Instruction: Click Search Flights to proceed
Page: home
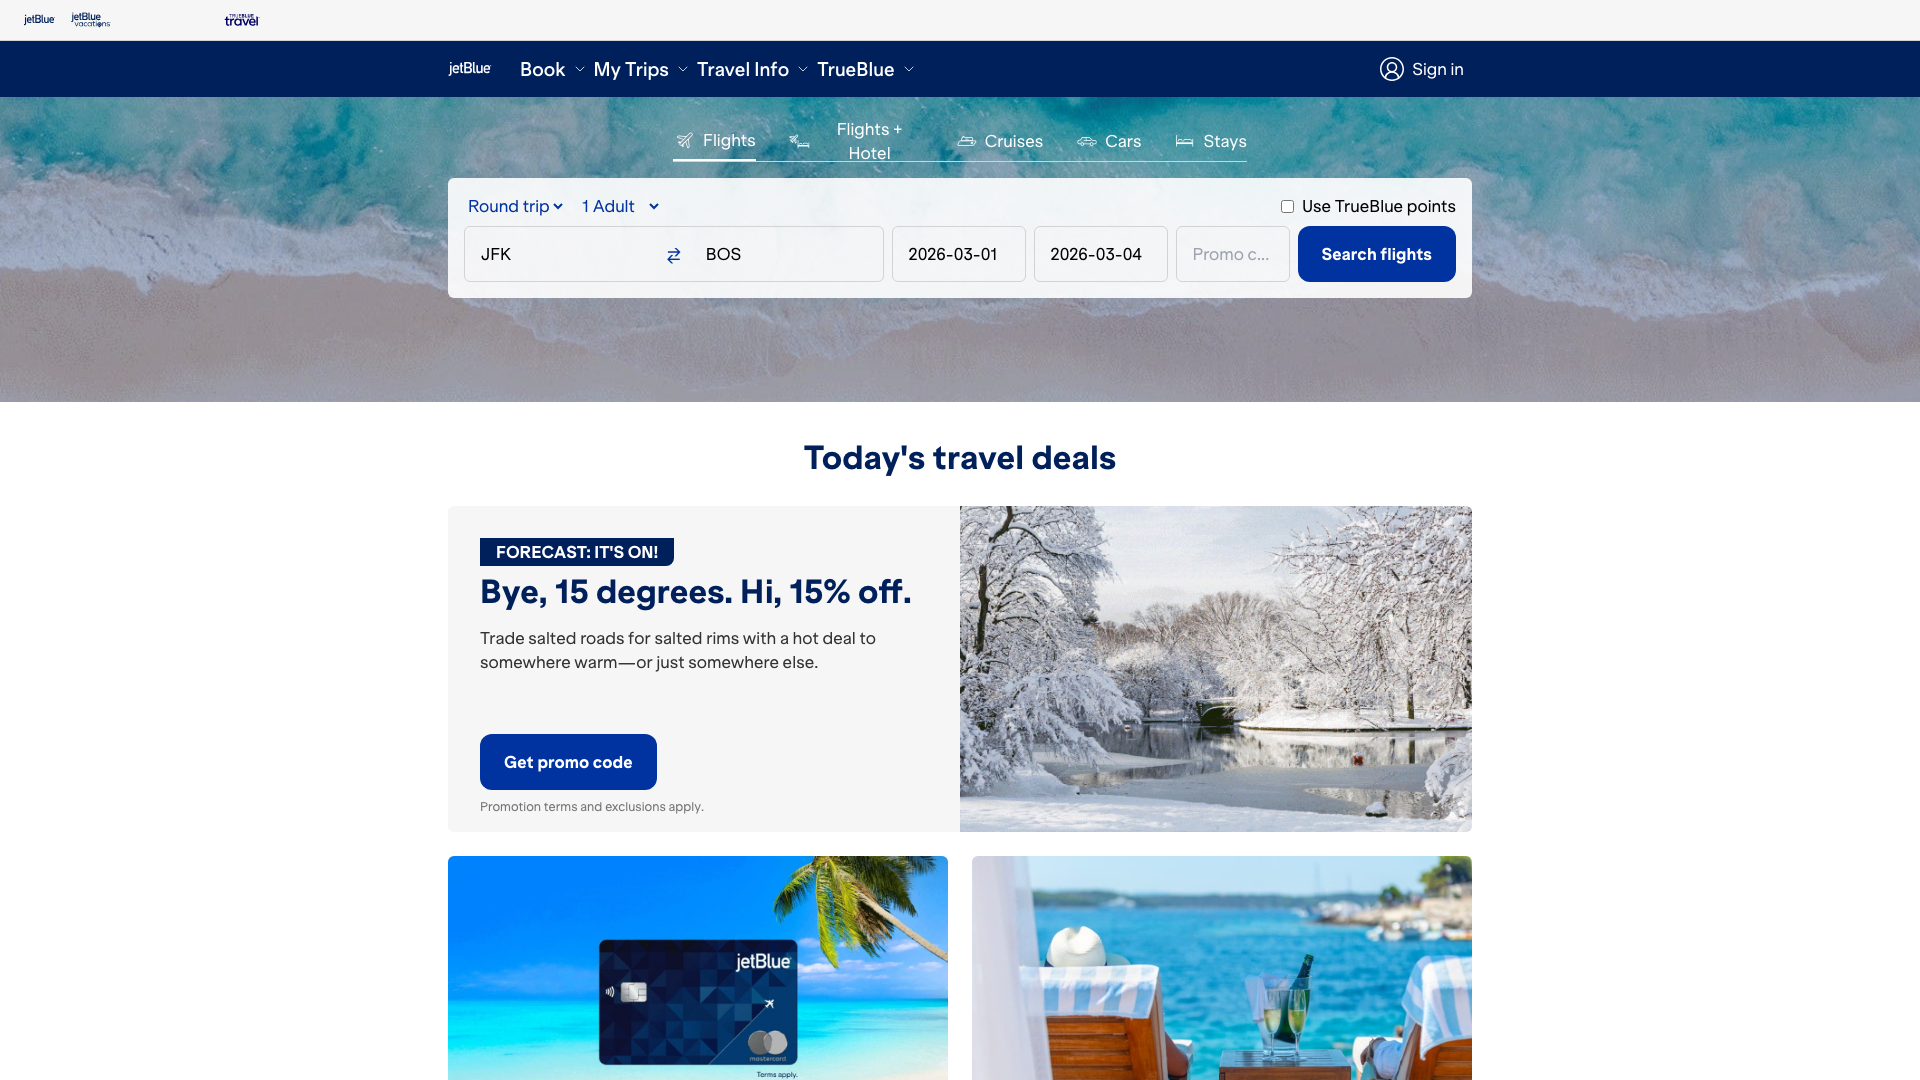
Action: click